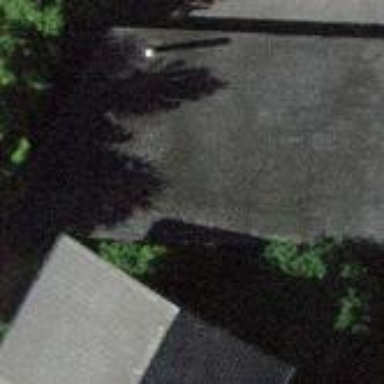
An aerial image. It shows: Garage building.